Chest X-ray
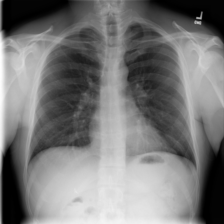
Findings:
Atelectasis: negative
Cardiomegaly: negative
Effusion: negative
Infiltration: negative
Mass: negative
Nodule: negative
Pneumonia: negative
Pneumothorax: negative
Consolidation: negative
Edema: negative
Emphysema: negative
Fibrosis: negative
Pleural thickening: negative
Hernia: negative